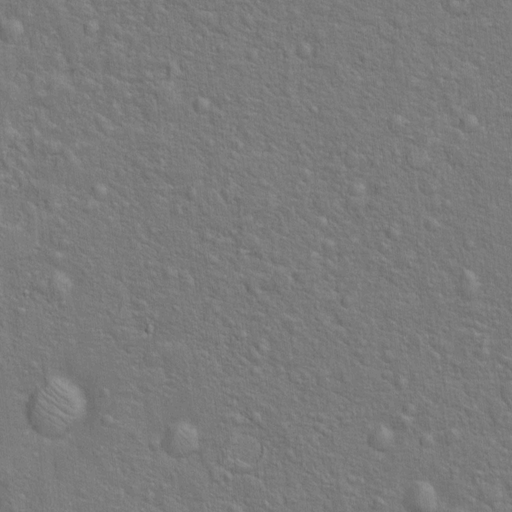
Classes present: Background